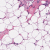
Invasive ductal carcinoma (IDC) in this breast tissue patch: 0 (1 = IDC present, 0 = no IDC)